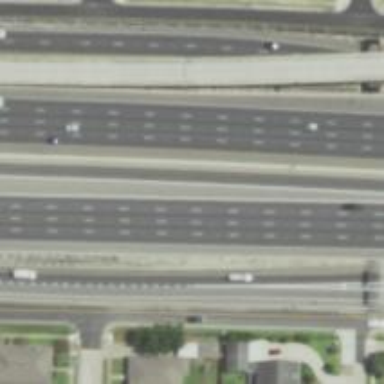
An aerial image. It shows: View of motorway.